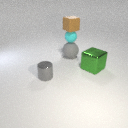
small cyan rubber sphere above large gray rubber sphere